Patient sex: F
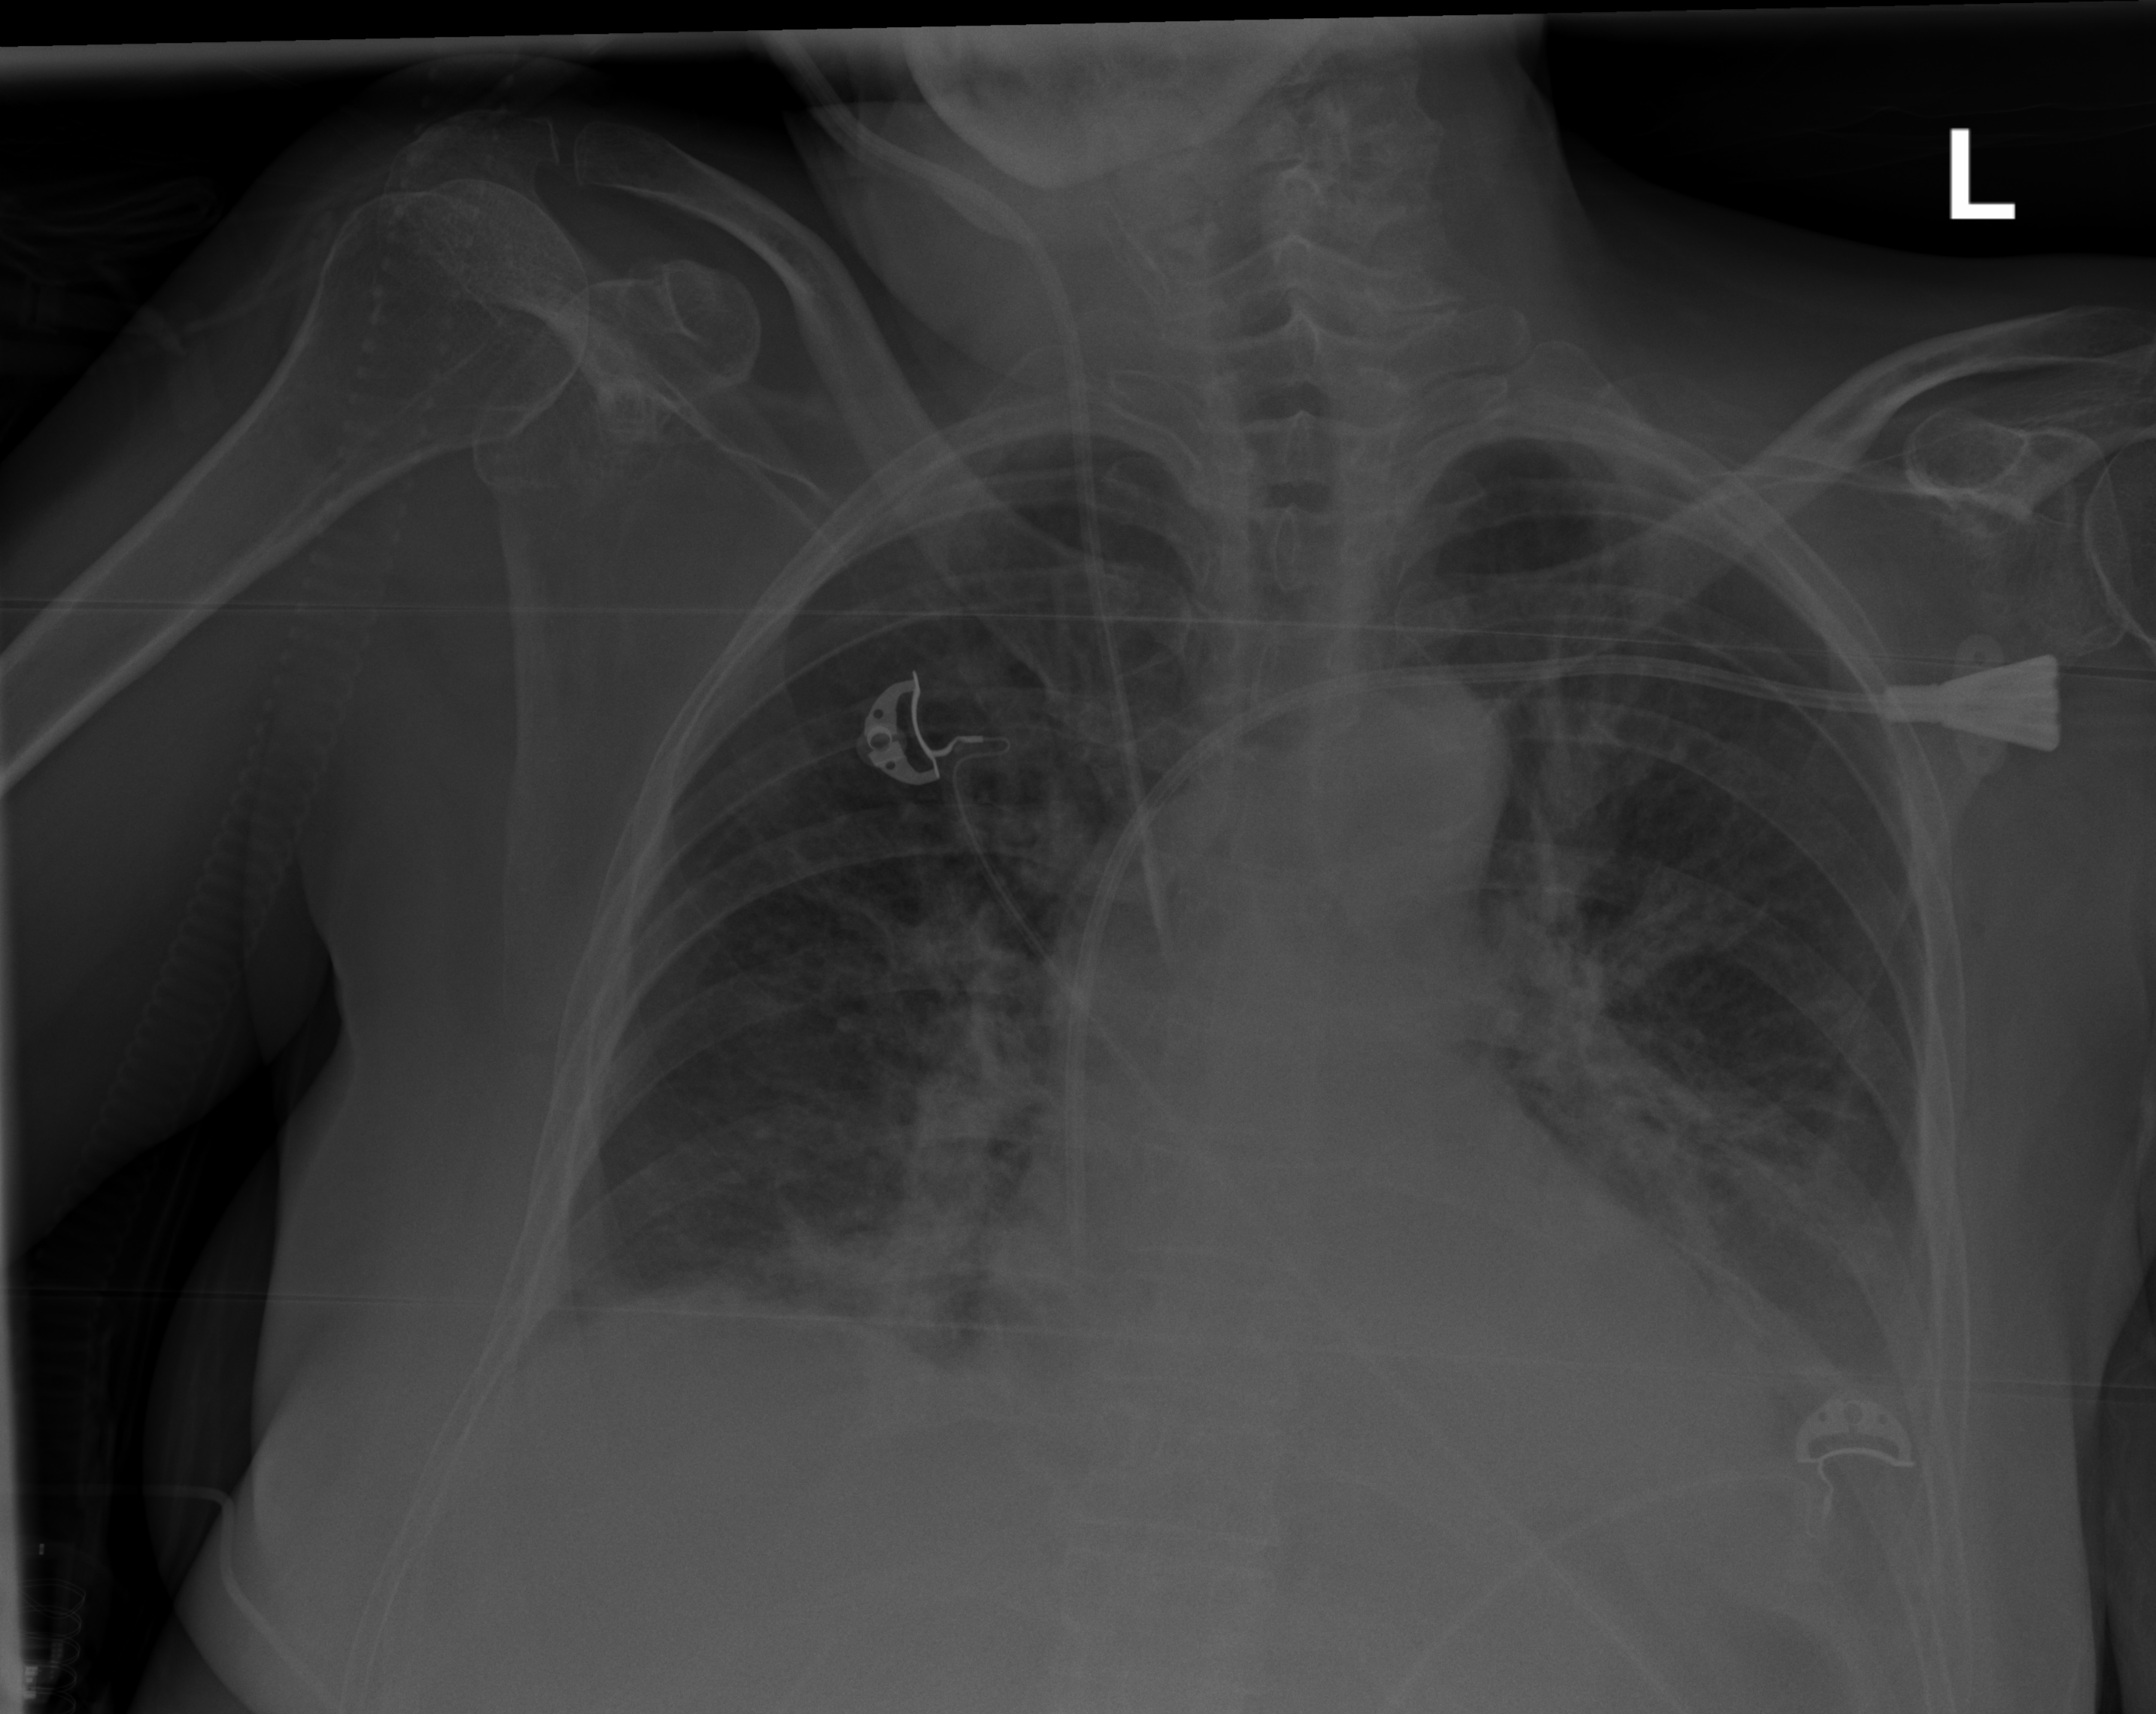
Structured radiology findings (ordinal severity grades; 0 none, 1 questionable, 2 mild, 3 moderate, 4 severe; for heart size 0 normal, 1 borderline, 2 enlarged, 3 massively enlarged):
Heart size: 0
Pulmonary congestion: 0
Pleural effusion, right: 0
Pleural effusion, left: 2
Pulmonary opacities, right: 2
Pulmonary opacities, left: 2
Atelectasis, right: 2
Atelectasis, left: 2